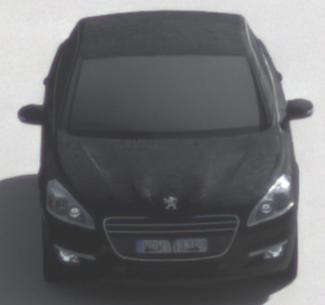
Make: Peugeot
Model: 508 120 VTi
Detailed model: 508 (I) Limousine
Model produced from: 2011/03
Model produced until: 2014/05
Doors: 4
Color: black
Road condition: dry road
Daytime: morning or afternoon
Contrast: low contrast